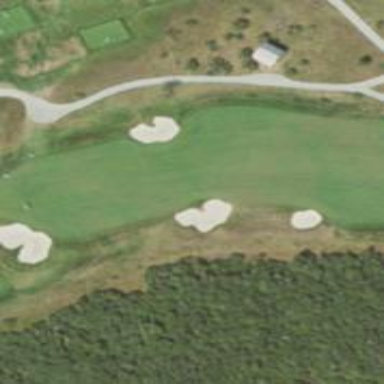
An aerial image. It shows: Golf hole.